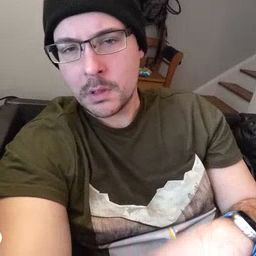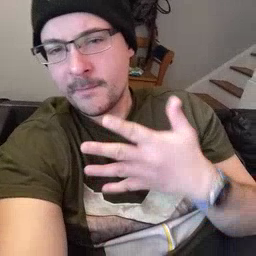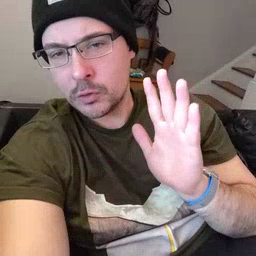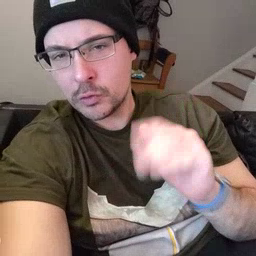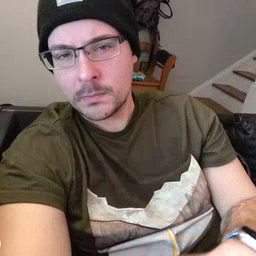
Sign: finish